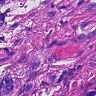
Metastatic tissue present: yes